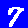
Digit: 7